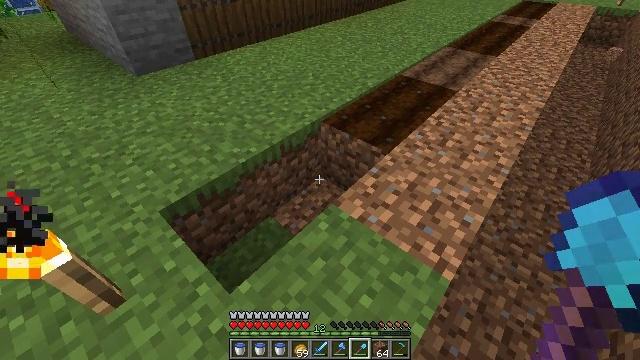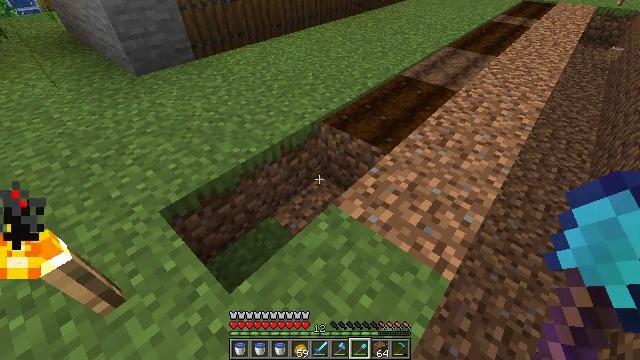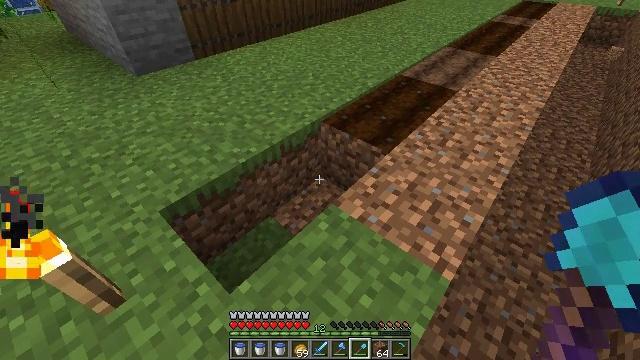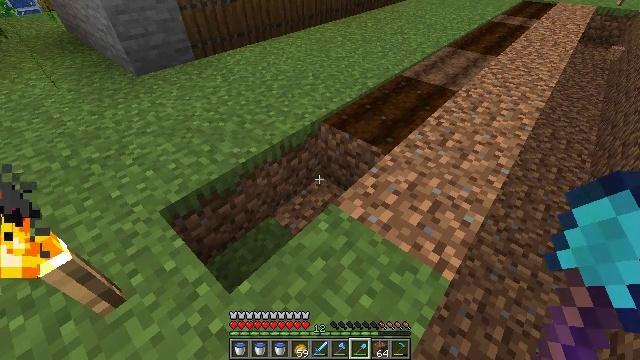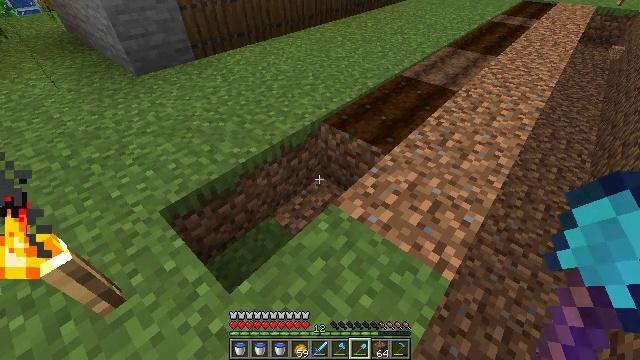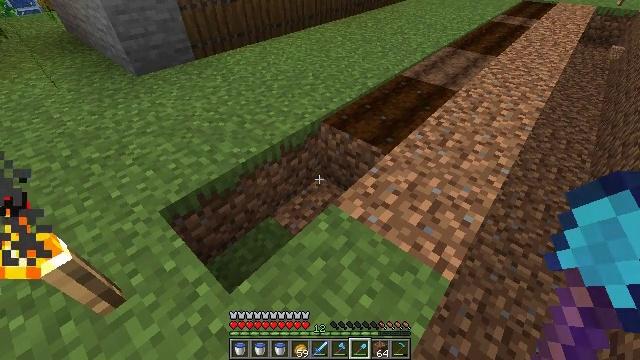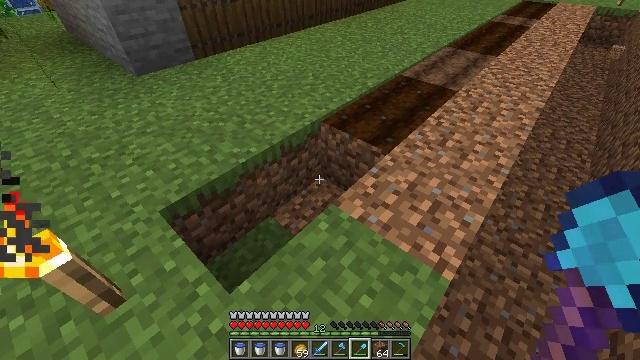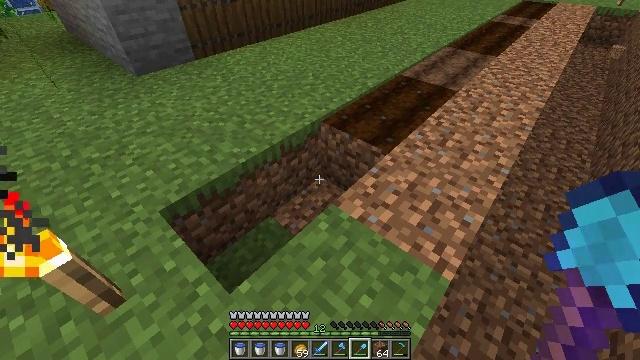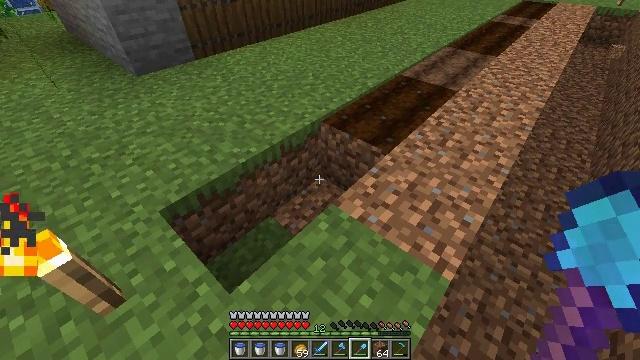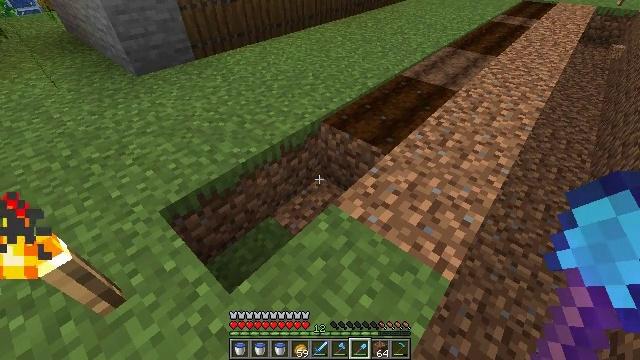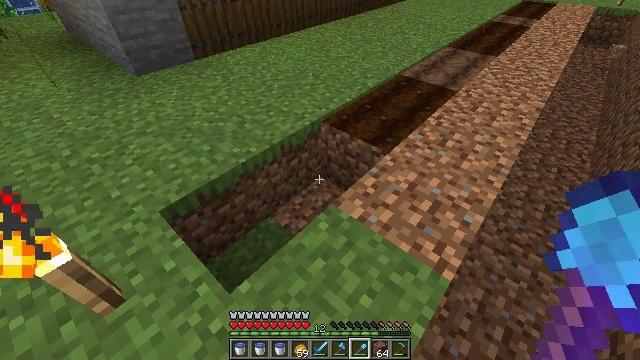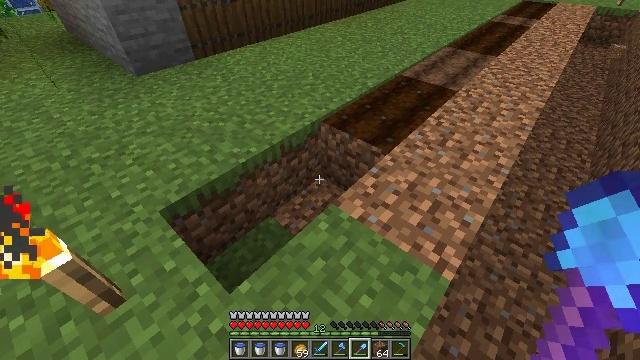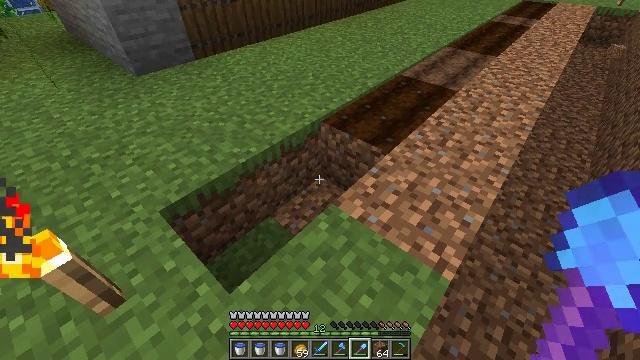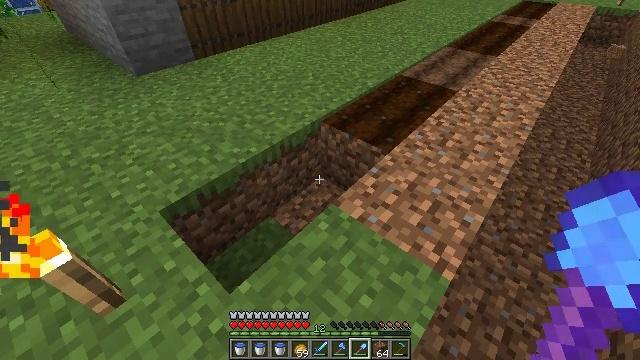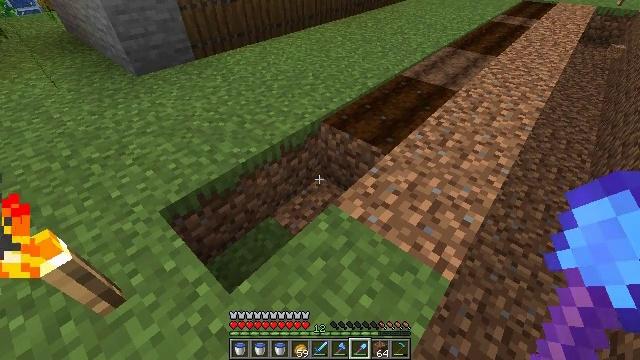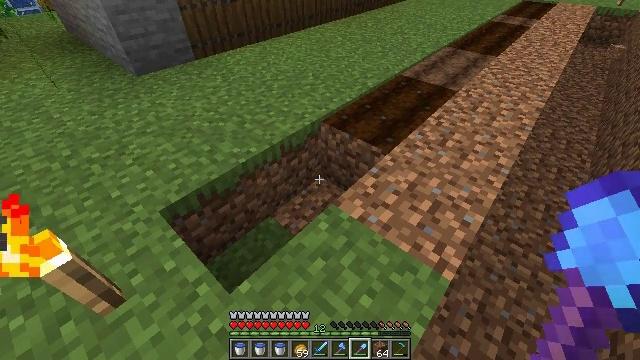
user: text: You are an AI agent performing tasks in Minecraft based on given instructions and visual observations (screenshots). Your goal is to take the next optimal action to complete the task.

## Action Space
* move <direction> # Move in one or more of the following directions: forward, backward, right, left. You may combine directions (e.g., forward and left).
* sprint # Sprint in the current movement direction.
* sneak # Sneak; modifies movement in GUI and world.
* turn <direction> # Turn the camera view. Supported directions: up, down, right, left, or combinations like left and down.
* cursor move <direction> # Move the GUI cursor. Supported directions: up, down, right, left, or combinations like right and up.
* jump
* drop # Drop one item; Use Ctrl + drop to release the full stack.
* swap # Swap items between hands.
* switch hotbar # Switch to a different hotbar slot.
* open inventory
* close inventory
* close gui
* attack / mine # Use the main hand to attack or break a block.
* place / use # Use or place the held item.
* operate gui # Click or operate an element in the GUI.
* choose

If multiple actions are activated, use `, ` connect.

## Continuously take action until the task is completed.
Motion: motion action
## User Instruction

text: Dig up the farmland.
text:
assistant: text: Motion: no_op
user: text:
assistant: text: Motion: no_op
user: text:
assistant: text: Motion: no_op
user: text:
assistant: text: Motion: no_op
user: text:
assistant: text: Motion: no_op
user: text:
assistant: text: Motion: no_op
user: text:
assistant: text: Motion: no_op
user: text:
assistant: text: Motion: no_op
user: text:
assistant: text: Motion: no_op
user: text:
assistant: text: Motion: no_op
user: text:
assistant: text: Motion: no_op
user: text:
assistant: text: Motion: no_op
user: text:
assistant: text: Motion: no_op
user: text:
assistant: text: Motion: no_op
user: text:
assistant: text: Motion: no_op
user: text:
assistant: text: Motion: no_op
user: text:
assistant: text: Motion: no_op
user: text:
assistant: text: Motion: jump
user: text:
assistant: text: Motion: jump
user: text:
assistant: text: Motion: jump
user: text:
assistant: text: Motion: no_op
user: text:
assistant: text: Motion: no_op
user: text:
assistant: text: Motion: no_op
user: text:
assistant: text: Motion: no_op
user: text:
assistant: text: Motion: no_op
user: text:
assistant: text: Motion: no_op
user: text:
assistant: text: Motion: no_op
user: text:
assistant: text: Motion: no_op
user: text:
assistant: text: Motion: no_op
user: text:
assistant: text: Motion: no_op